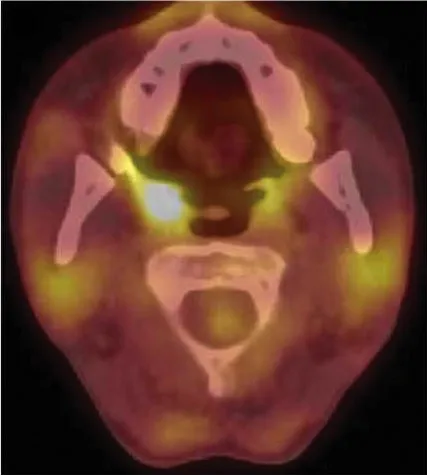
(B) PET CT axial scan revealed a tonsillar tumor (right side). CT, computed tomography; PET, positron emission tomography.
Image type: radiology (pet)